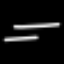
Label: line